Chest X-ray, PA view. Patient: 37 years old, sex M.
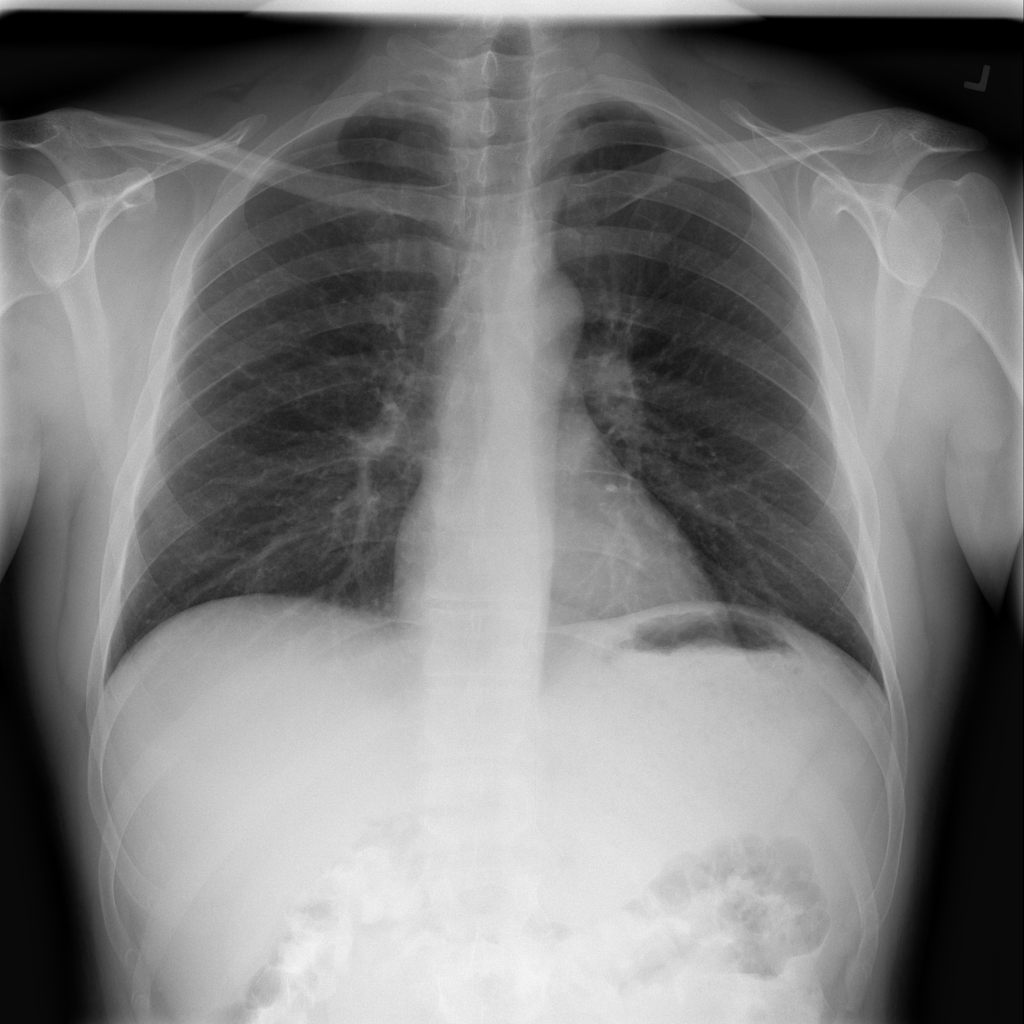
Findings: No Finding